Question: This is an 15-digit puzzle. Find the minimum number of steps to restore it.
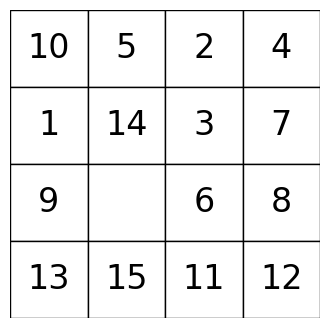
Answer: 17